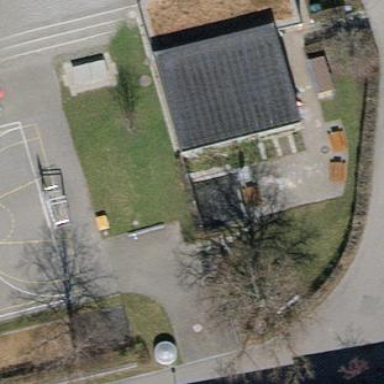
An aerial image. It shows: School building.